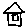
Label: house